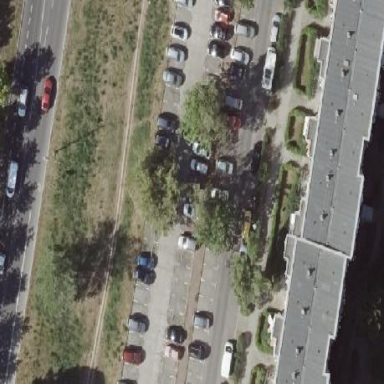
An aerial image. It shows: Parking available on the street side.